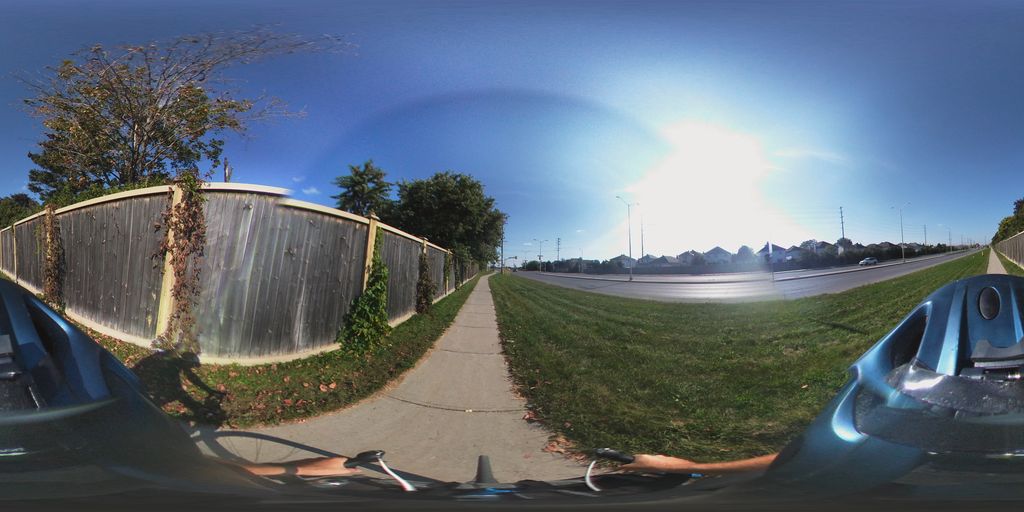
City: ottawa-gatineau